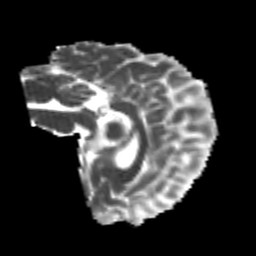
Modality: MD
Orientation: sagittal
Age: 22
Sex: female
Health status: healthy
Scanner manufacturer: philips
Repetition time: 7.386 s
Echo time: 0.08599 s